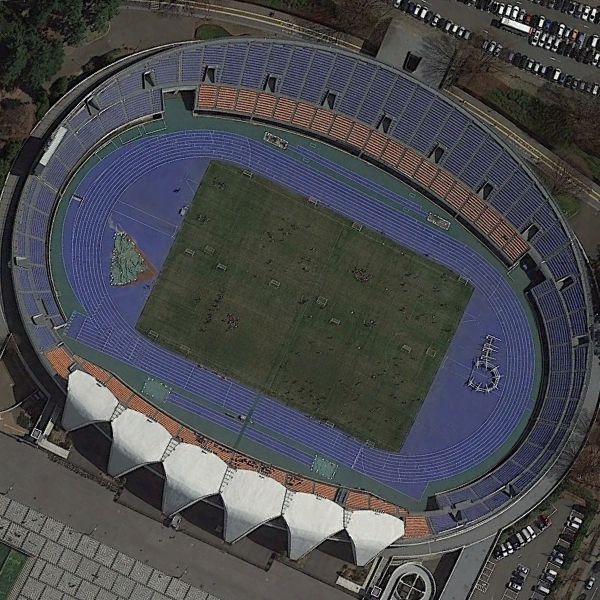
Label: Stadium